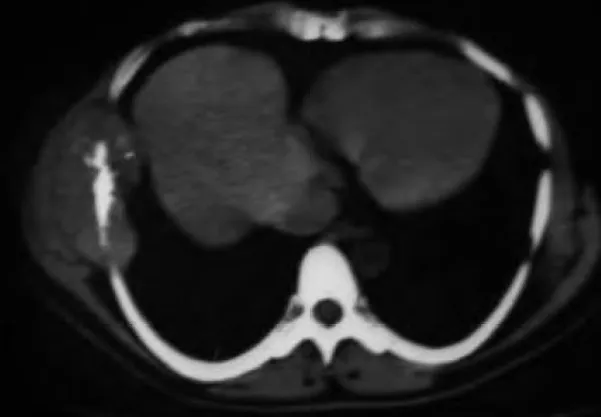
Axial CT image showing a lobulated, soft tissue density mass with calcification and sclerosis, and is seen destroying the rib.
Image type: radiology (ct)